Field crop: maize
Growth stage: 2
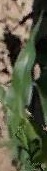
Species: maize